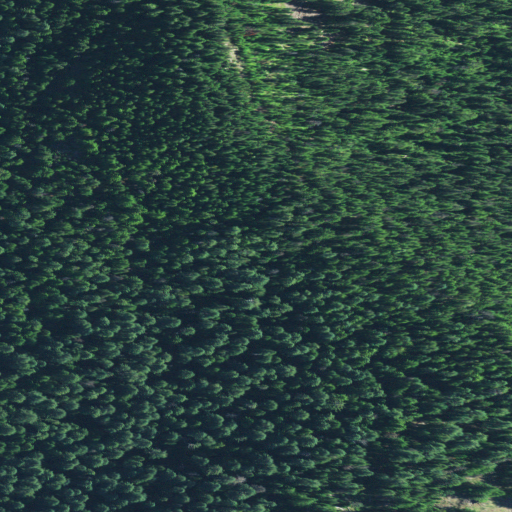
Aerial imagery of ridge(s) in Oregon named Fish Creek Divide containing grassland and evergreen forest